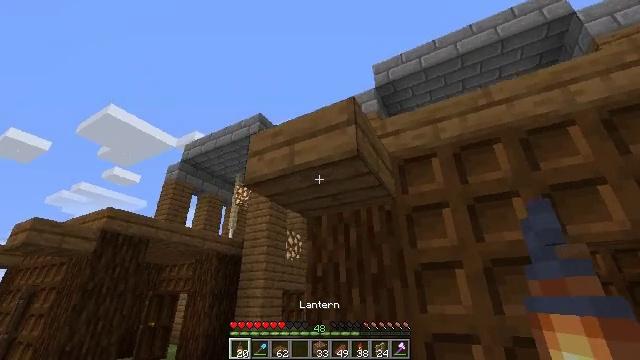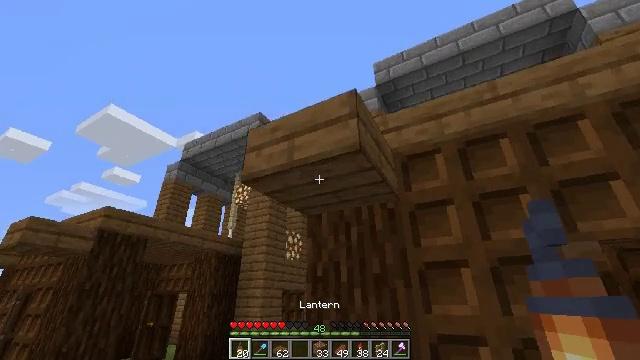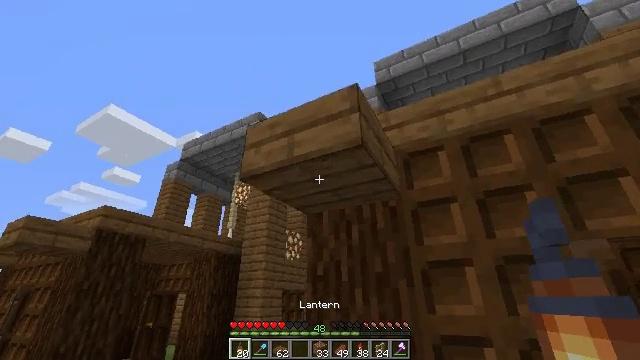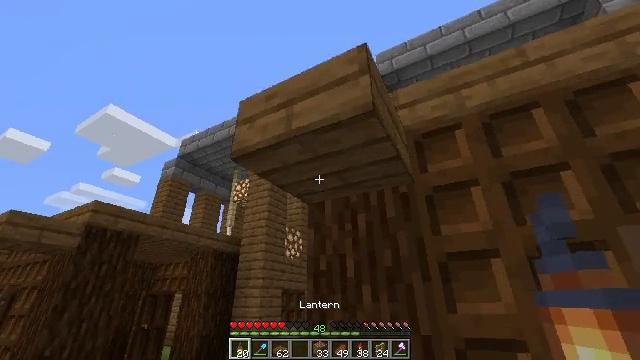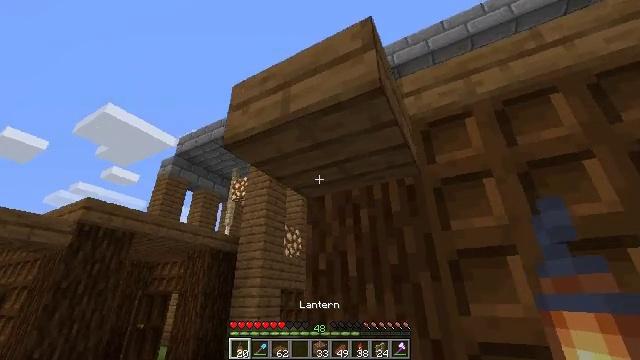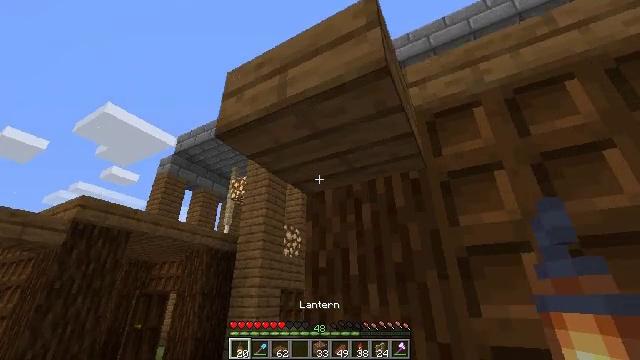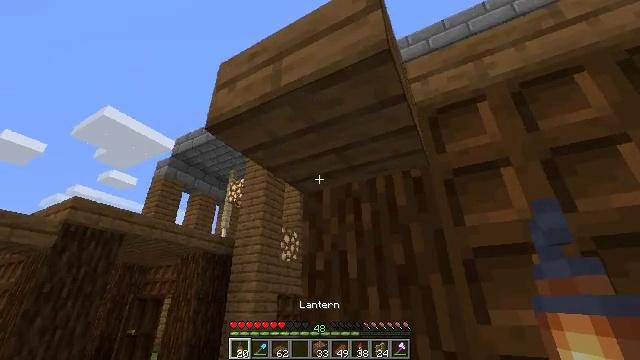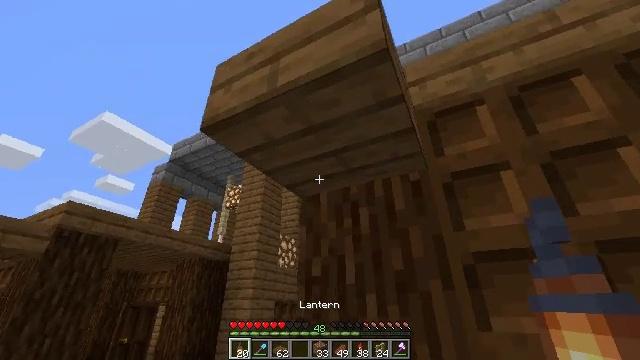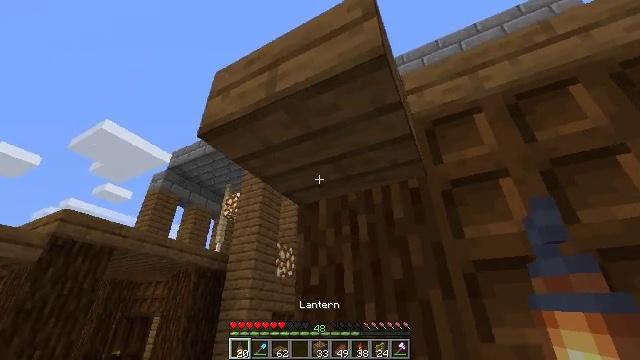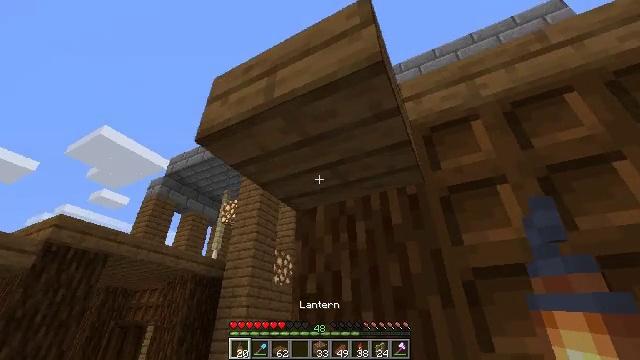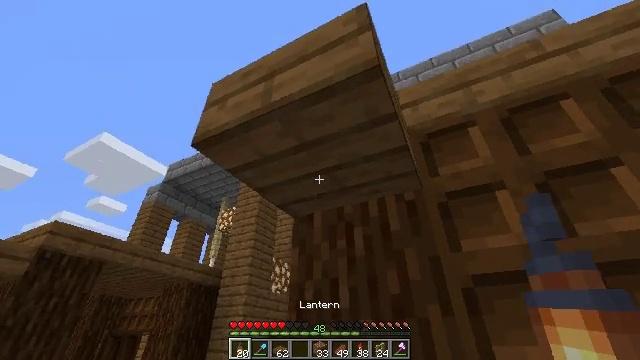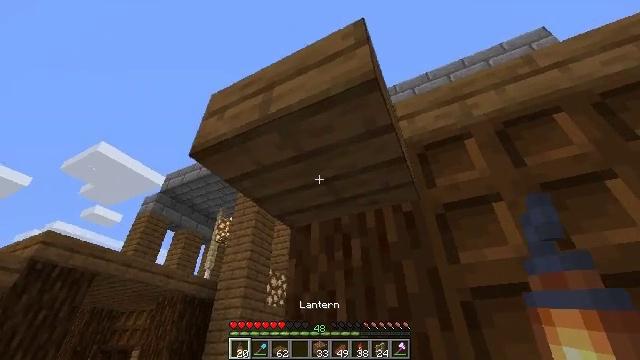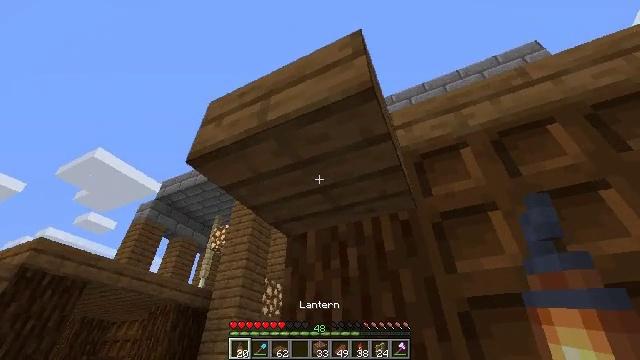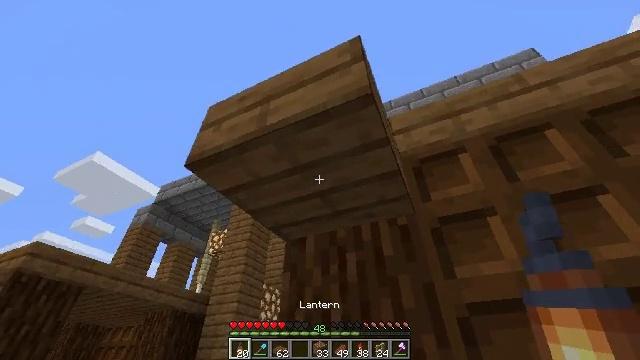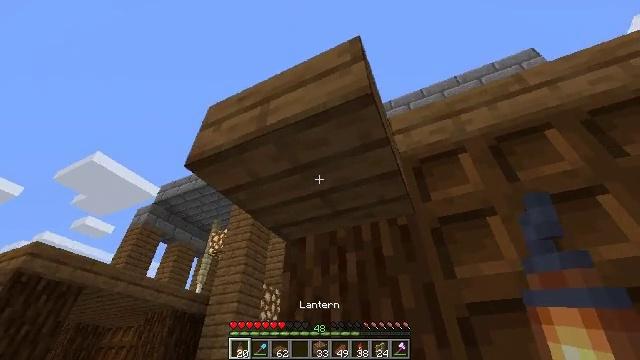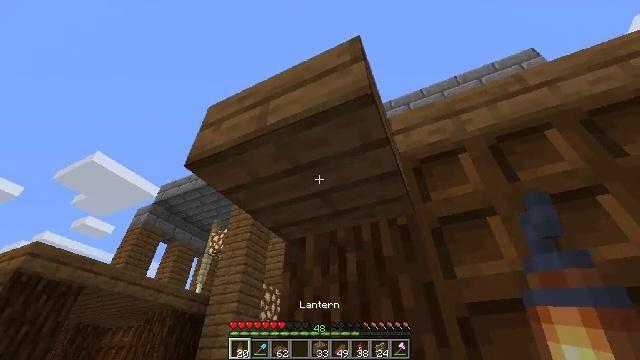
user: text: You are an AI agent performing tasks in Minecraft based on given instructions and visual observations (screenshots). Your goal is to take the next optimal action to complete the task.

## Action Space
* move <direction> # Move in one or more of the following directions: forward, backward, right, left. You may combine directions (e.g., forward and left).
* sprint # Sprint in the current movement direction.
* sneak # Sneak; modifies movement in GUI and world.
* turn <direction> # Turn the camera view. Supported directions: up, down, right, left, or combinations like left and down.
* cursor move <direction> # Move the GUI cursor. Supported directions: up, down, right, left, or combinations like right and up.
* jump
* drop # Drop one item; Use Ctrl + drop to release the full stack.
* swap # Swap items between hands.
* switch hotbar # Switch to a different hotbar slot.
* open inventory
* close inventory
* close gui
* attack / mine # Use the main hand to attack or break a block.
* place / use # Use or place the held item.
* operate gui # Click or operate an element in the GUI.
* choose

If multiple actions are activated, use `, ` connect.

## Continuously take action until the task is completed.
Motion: motion action
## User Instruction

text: Gather the spruce slab by holding left button.
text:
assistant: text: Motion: move forward
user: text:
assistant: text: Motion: move forward
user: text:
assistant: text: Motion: move forward
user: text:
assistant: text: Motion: move forward
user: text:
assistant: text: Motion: no_op
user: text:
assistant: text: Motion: no_op
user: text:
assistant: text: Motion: turn up
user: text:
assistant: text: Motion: turn up
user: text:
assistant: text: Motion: turn up
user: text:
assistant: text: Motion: turn up
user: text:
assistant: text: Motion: turn up
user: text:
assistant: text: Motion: turn up
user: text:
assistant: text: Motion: turn up
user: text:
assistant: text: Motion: use / place
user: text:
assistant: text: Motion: use / place
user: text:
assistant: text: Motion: use / place
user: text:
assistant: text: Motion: turn right
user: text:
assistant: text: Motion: turn right and down
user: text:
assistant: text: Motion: turn right and down
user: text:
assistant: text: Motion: turn right and down
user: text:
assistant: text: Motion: turn right and down
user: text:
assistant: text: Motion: turn right
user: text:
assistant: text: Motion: no_op
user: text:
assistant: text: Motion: no_op
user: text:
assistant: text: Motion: turn left
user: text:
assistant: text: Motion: turn left
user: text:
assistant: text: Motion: move back, turn left and up
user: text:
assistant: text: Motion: move back, turn left and up
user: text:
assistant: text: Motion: move back
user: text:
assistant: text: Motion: no_op